Question: I am having following database schema, I want to fetch name of all categories with no of quotes related to that category . The query that i wrote giving me one row only can u please tell me the resource efficient query.

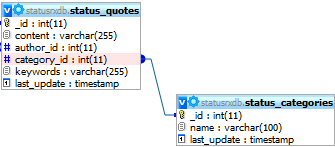
Answer: '''
SELECT SC.Name, Count(*) AS Quotes
FROM status_categories AS SC
INNER JOIN status_quotes AS SQ ON SC._id = SQ._category_id
GROUP BY SC.Name
'''